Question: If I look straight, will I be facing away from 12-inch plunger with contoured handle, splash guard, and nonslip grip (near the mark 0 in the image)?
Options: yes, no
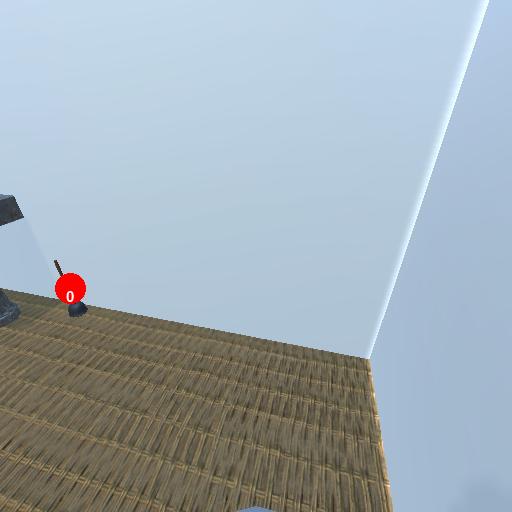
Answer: yes